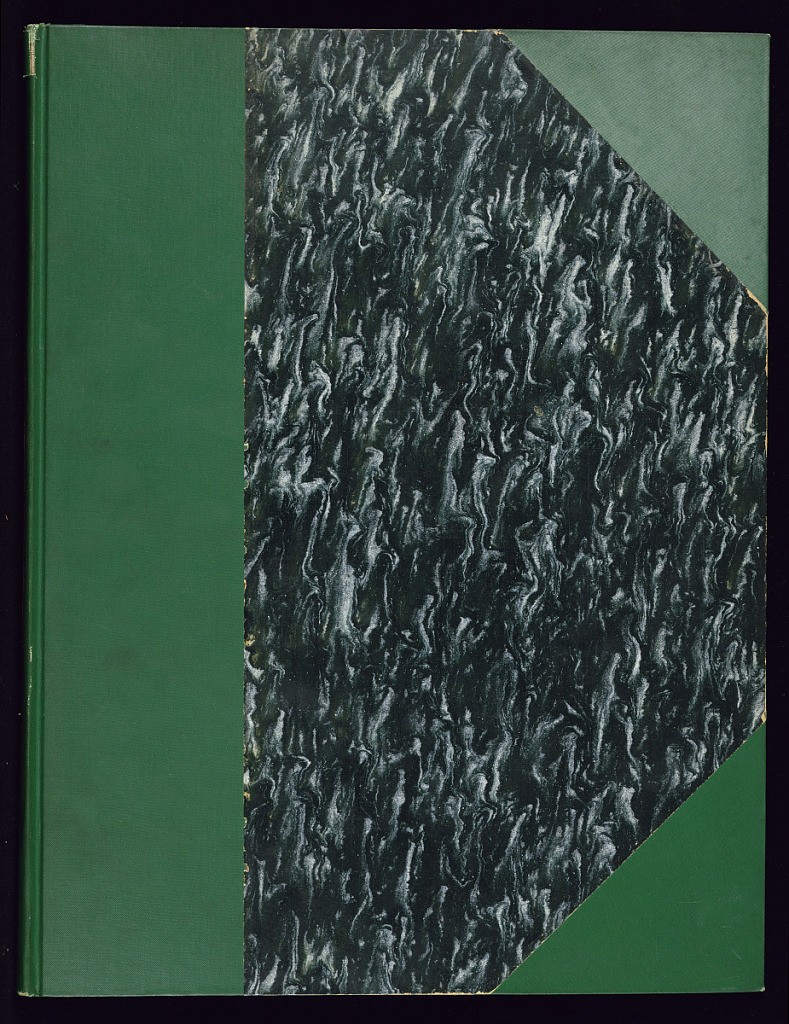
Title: Album of Heraldic Achievement Designs
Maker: Nicolas Guérard, French, ca.1648–1719
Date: late 17th–early 18th century
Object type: Album
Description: Album of designs for heraldic achievements, devices, vignettes and allegorical figures and creatures. The plates are numbered, with some repetition in the plates in various states.